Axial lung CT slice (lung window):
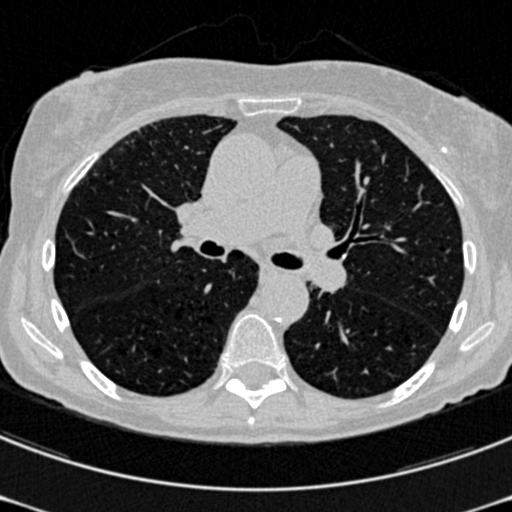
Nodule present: no